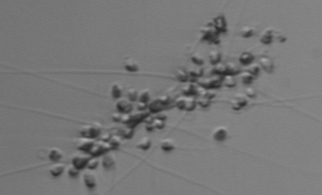
Label: Chaetoceros_didymus_TAG_external_flagellate